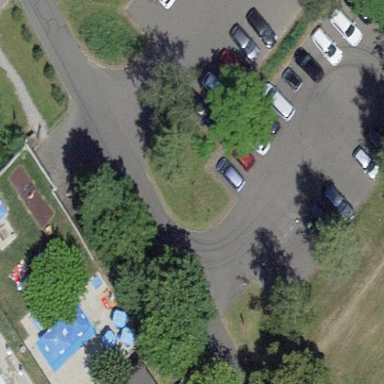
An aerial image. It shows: Parking area.